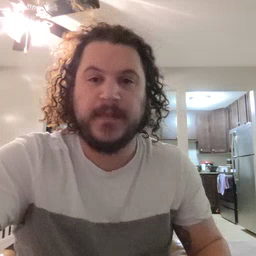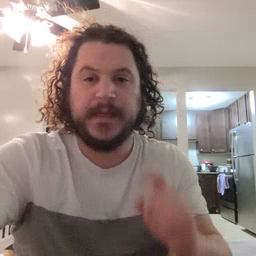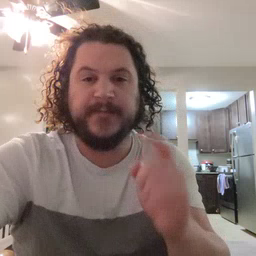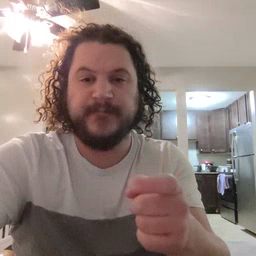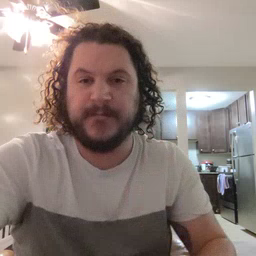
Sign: gift